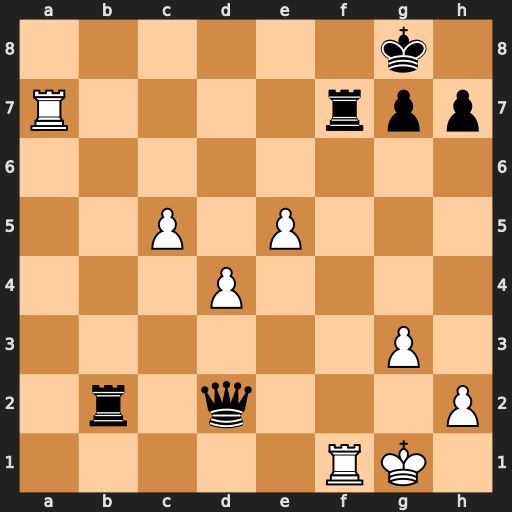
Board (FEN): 6k1/R4rpp/8/2P1P3/3P4/6P1/1r1q3P/5RK1
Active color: w
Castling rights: -
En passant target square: -
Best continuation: Ra8+ Rb8 Rxb8+ Rf8 Rfxf8#